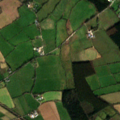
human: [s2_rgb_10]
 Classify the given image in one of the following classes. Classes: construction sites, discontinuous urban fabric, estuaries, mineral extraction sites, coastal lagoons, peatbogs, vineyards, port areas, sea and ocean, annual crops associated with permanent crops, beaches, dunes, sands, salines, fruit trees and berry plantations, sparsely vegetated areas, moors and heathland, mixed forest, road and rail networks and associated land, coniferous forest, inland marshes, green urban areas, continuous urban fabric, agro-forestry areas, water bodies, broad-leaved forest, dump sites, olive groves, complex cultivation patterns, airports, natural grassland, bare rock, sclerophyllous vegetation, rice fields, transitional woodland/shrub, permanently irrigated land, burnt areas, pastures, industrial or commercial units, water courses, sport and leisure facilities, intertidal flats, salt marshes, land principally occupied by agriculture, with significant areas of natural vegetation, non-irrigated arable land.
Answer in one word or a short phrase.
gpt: non-irrigated arable land, pastures, coniferous forest